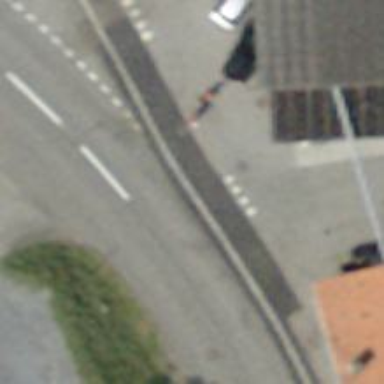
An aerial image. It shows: Road with "give way" sign.